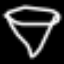
Label: diamond